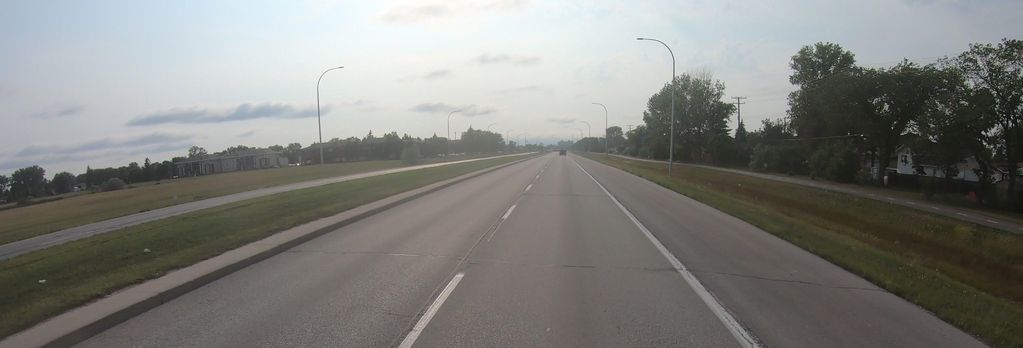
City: winnipeg